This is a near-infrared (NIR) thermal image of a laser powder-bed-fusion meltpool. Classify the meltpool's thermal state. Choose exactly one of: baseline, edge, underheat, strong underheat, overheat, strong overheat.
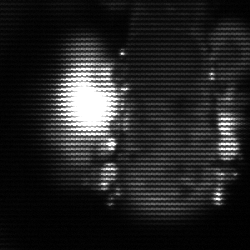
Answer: strong underheat